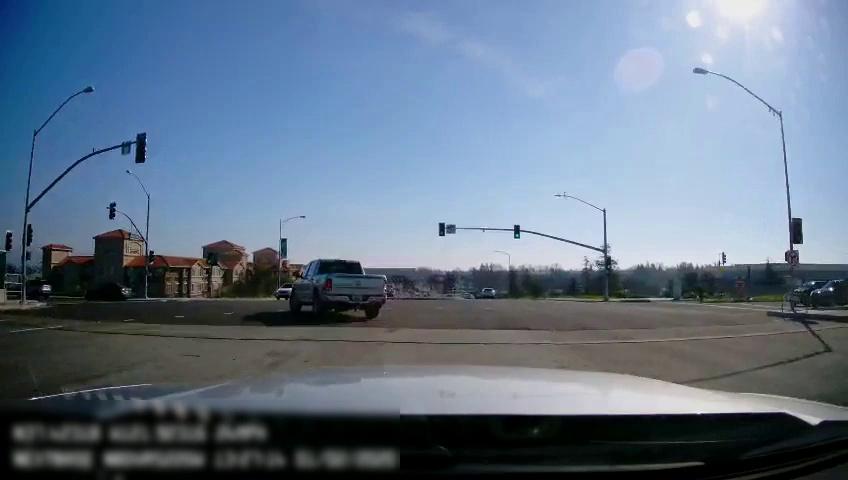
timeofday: Day
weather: Sunny
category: Drivable Space
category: Vehicles | SUV
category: Vehicles | Car
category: Vehicles | SUV
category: Vehicles | SUV
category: Vehicles | SUV
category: Vehicles | SUV
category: Vehicles | Truck
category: Lanes | Opposite Lane
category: Lanes | Opposite Lane
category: Traffic | Lights
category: Traffic | Lights
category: Traffic | Lights
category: Traffic | Lights
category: Traffic | Signs
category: Traffic | Lights
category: Traffic | Lights
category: Traffic | Lights
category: Traffic | Signs
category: Traffic | Lights
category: Traffic | Lights
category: Traffic | Lights
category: Traffic | Signs